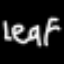
Label: leaf